This time-domain trace was recorded on a rotor test rig. What is the most likely rotor condition (normal, misalignment, unbalance, looseness)?
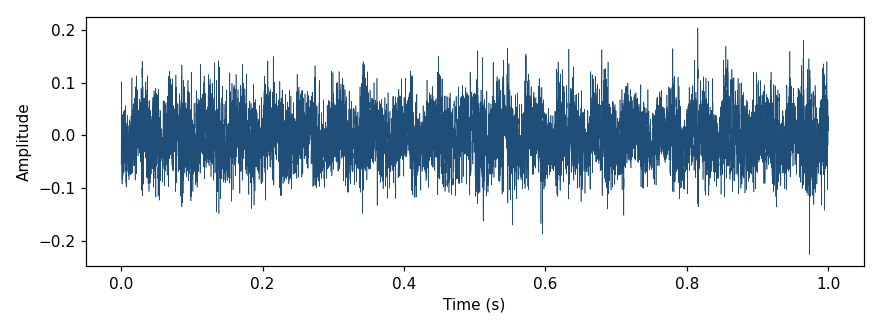
Answer: unbalance